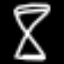
Label: hourglass